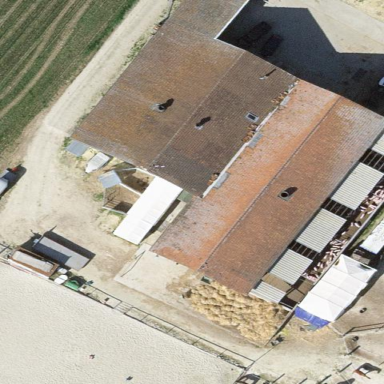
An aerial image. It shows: Farmyard area.